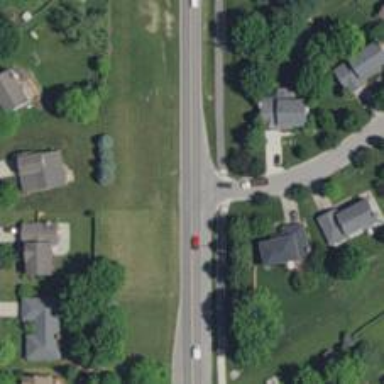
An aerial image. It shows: Tertiary road.